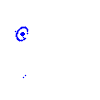
Particle: kaon